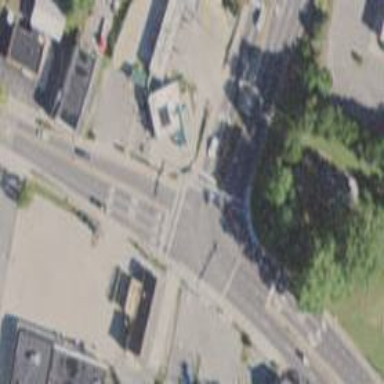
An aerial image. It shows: Crossing with marked lines on the road.